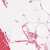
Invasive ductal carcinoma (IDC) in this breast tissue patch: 0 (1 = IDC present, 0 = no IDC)